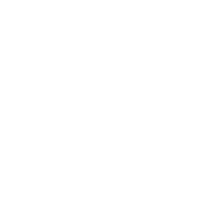
Land cover: herbaceous_freshwater_vege